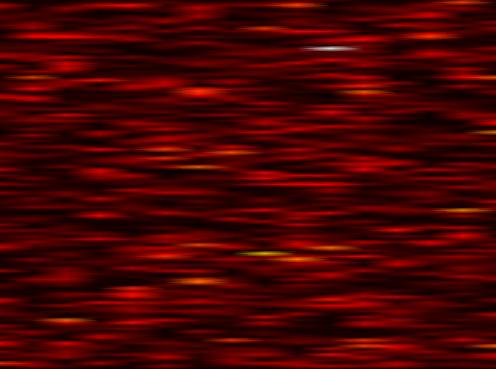
Label: UFMC